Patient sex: F
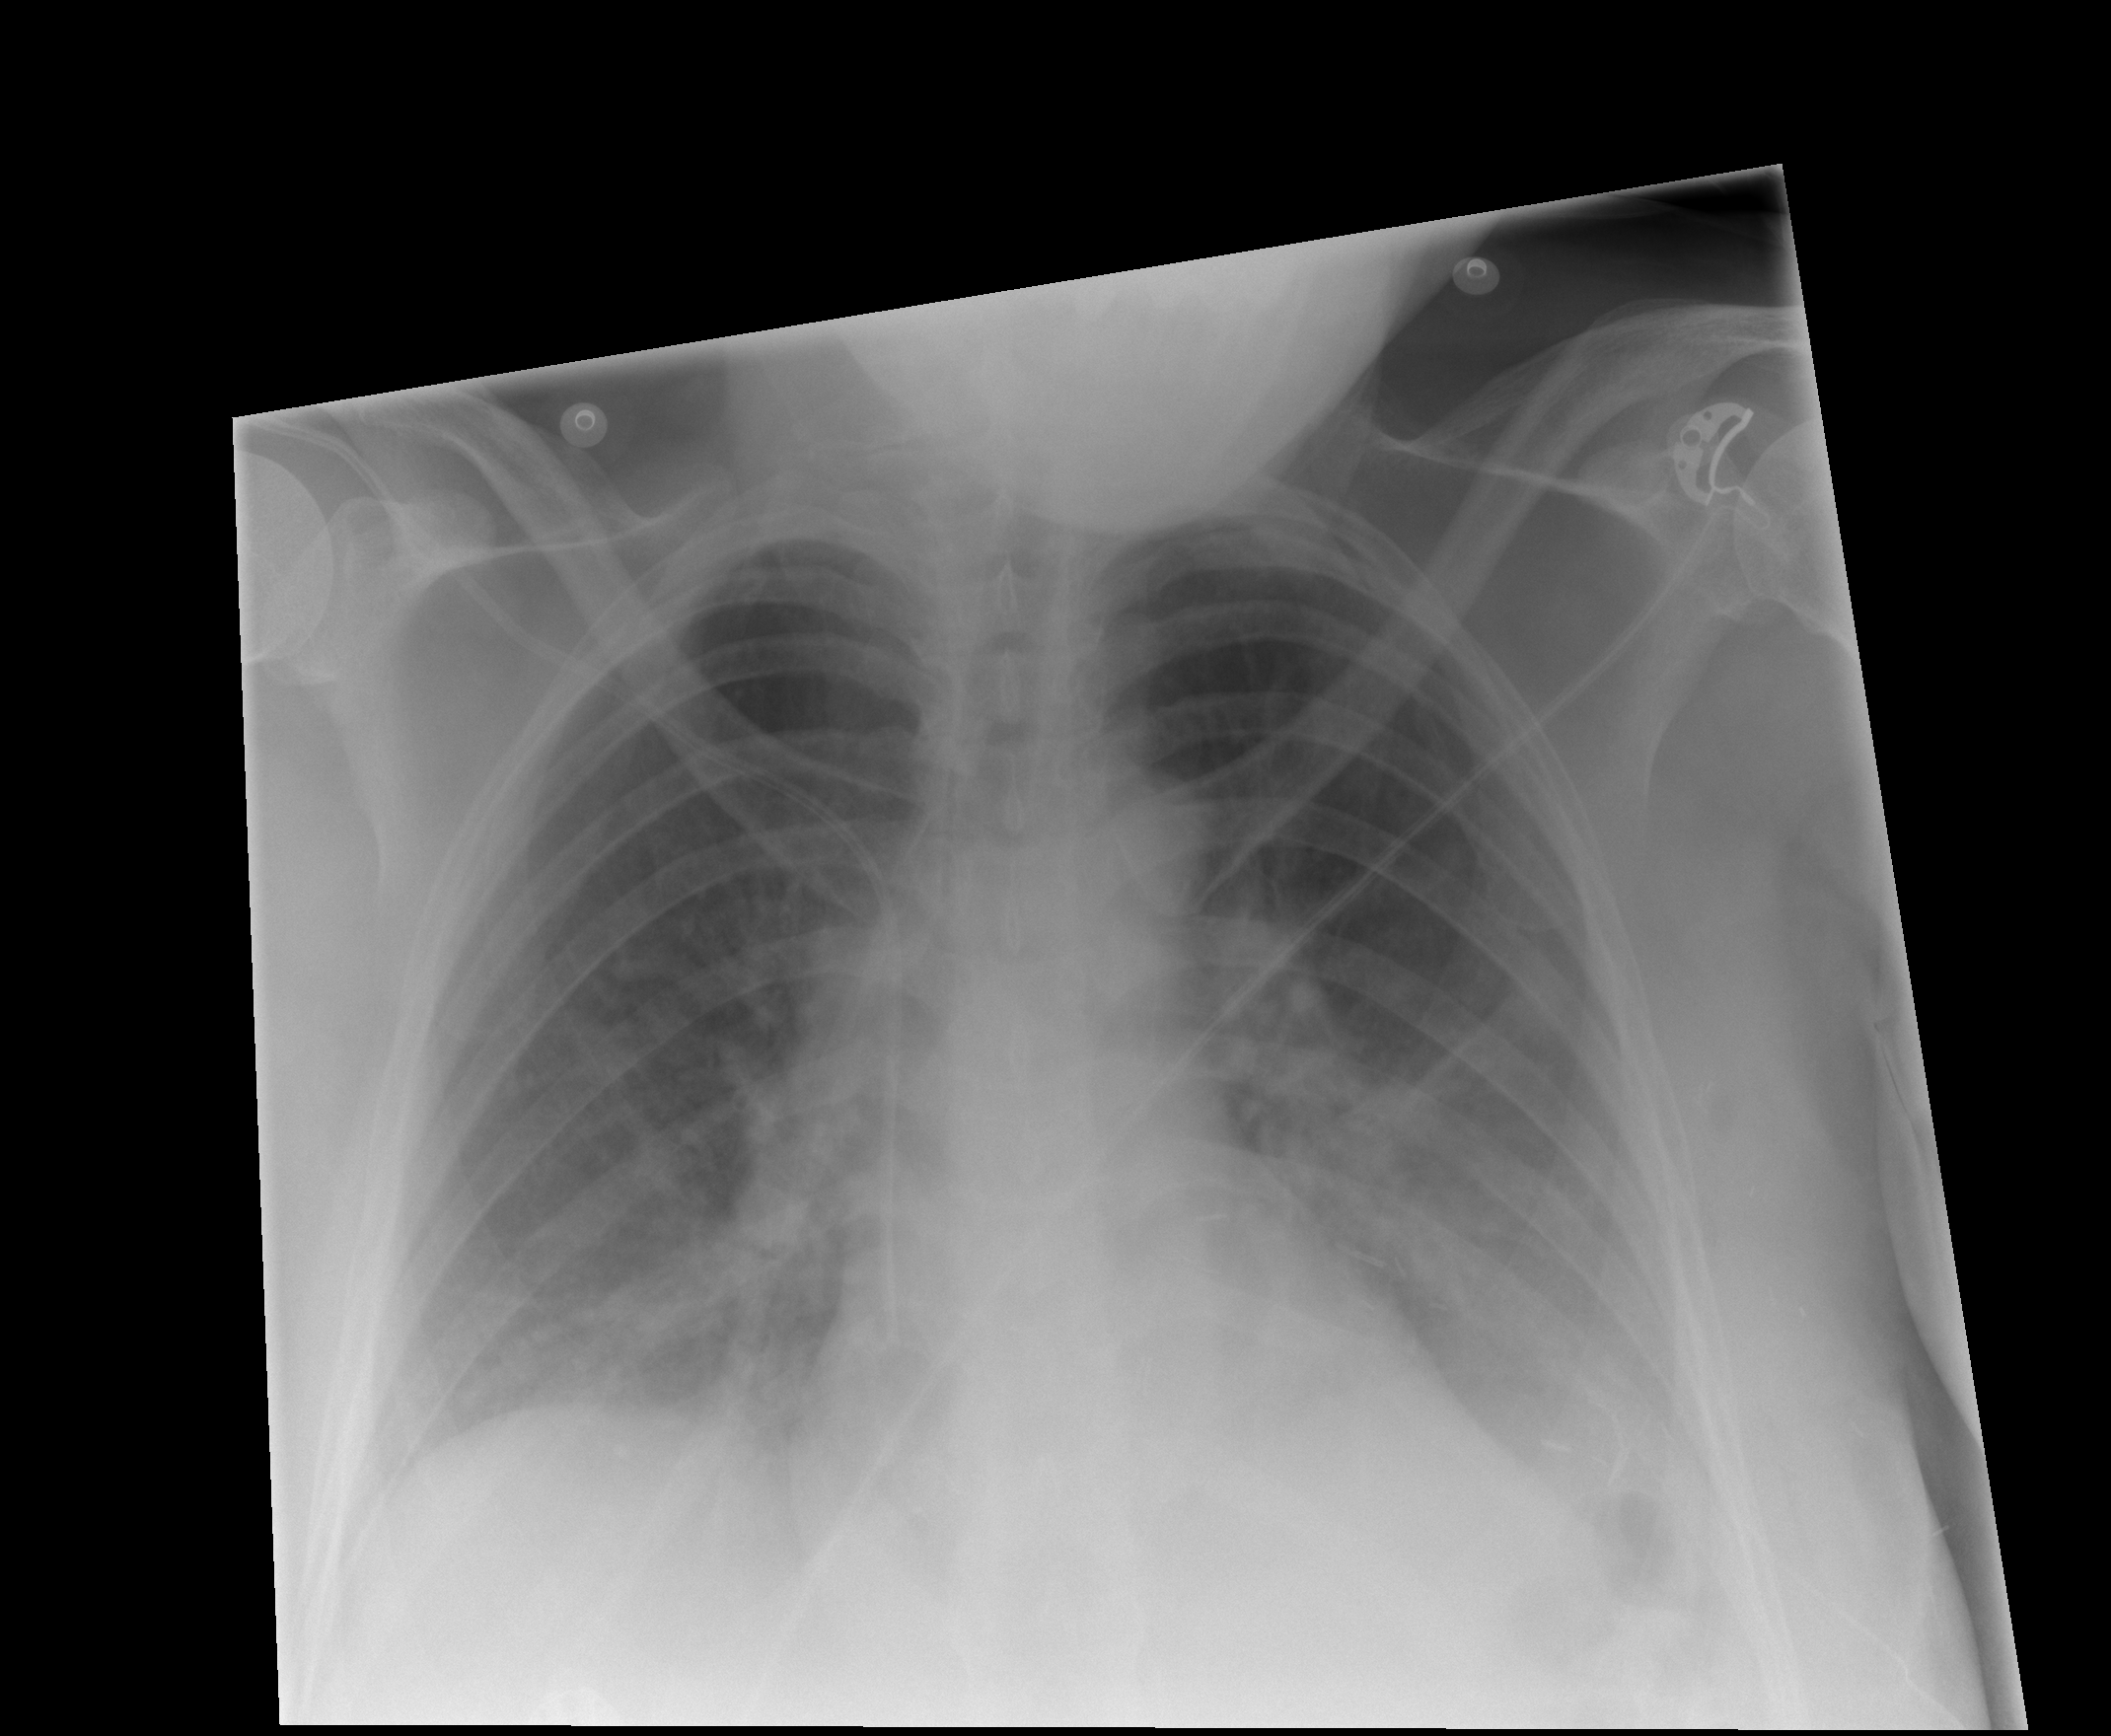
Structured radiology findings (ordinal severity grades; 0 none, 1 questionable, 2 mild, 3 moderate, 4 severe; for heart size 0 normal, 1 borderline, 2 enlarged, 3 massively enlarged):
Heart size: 0
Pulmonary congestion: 2
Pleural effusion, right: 0
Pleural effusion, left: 2
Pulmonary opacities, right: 2
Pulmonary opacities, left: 0
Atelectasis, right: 2
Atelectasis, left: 2